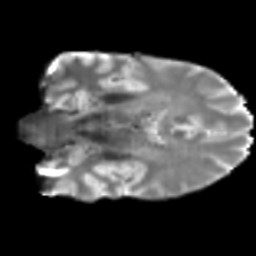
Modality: T2w
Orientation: coronal
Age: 46
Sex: male
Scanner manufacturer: siemens
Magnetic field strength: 3 T
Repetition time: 5 s
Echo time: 0.092 s